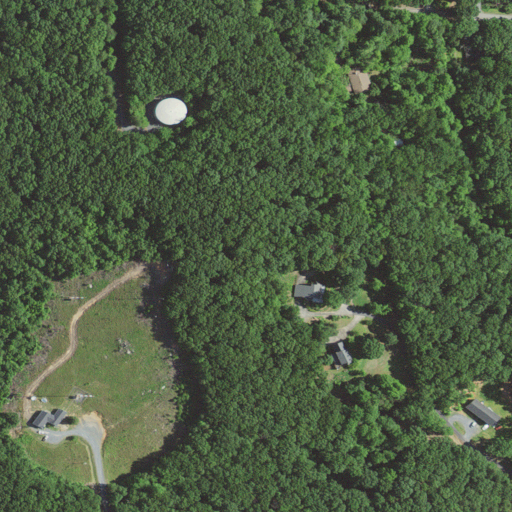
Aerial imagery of mountain in North Carolina named Oakie Mountain containing deciduous forest, open development, pasture, medium intensity development, and low intensity development